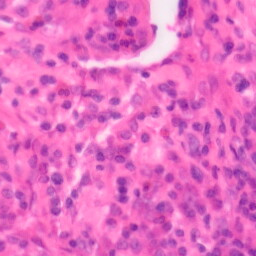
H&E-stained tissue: Colon